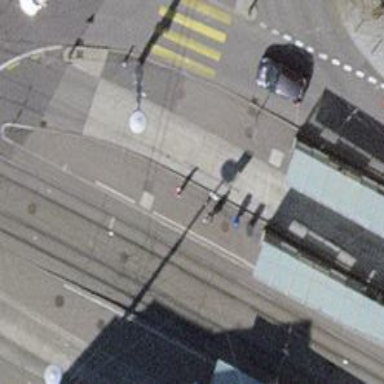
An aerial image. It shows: Tram stop for light rail with stop position for public transport.